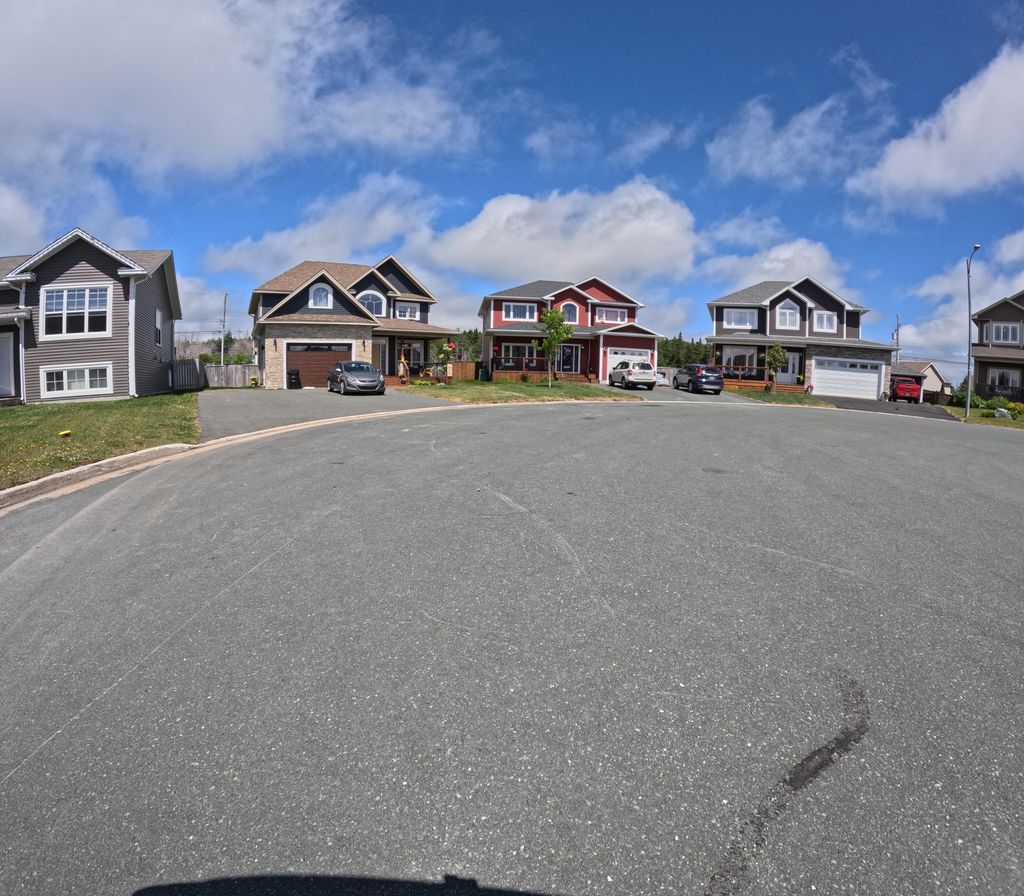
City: st_johns